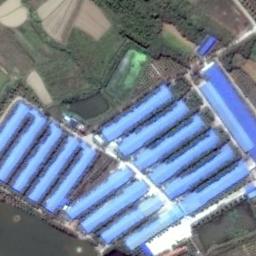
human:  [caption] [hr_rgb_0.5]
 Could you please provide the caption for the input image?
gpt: There are factories and roads in an industrial area, And there are large fields next to it  The factory area is near the river .

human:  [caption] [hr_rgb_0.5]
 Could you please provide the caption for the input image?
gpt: There is a road above the industrial area .

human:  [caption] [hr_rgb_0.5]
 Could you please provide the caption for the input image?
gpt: There are numerous houses of different shapes in the industrial zone .

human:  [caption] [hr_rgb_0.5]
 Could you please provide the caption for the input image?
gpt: The industrial area with some neatly arranged blue workshops is surrounded by some green areas .

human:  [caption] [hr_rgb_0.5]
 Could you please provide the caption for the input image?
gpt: There are many blue buildings beside some farmlands on the industrial area .